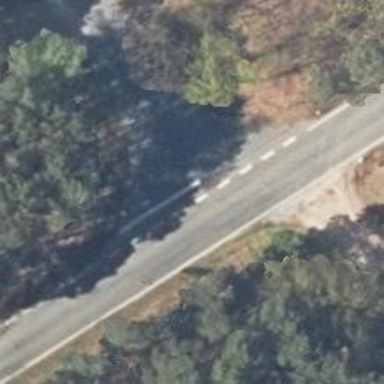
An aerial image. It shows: Secondary road with asphalt surface.